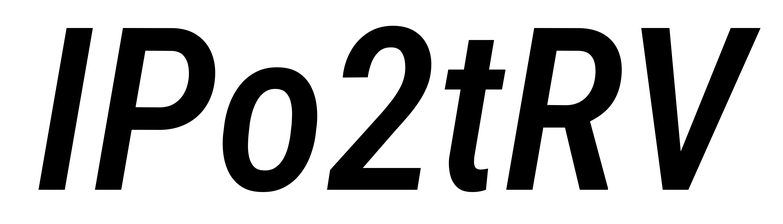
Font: Roboto-Italic_Condensed_Medium_Italic